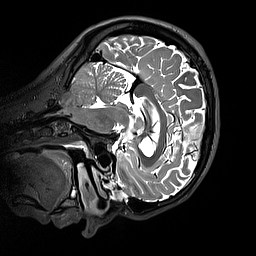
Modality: T2w
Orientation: sagittal
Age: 25
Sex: male
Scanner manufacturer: siemens
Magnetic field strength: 3 T
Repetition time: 3.2 s
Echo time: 0.412 s